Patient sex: M
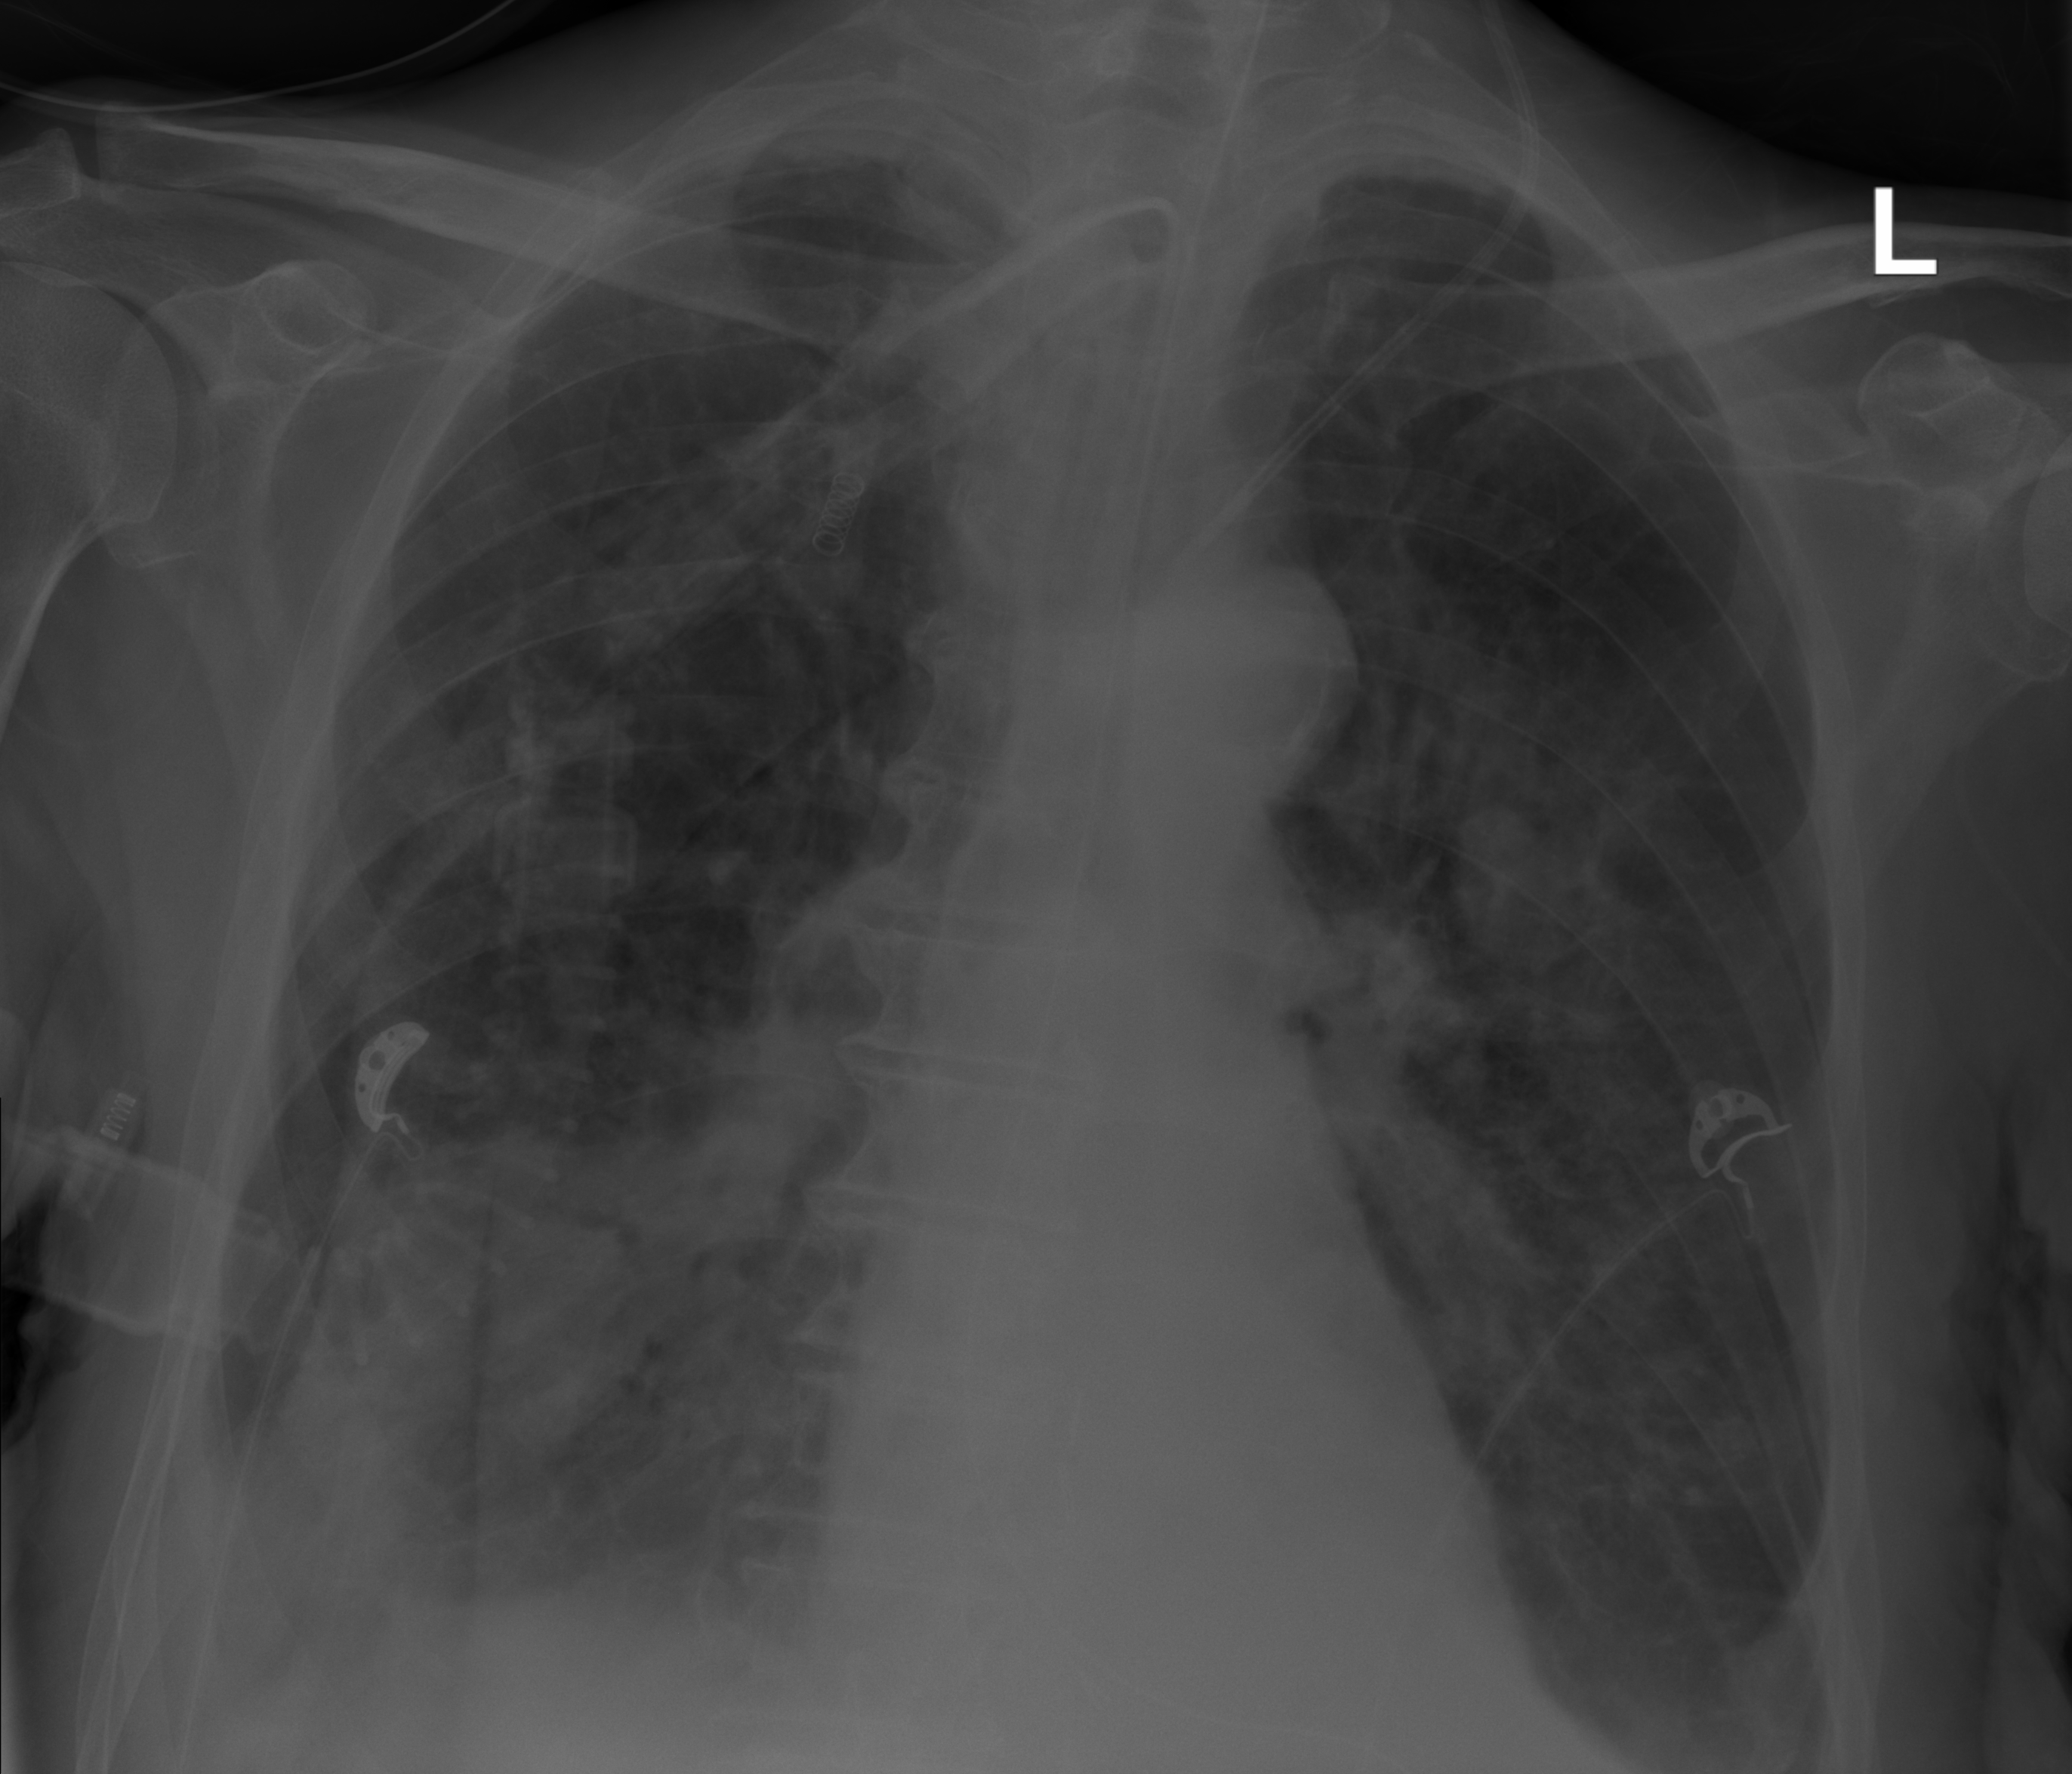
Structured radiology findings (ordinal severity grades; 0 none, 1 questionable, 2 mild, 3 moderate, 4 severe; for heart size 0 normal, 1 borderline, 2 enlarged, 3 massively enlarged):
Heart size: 0
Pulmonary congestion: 0
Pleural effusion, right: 2
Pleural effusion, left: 2
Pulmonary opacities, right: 1
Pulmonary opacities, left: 3
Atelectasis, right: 2
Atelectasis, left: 2